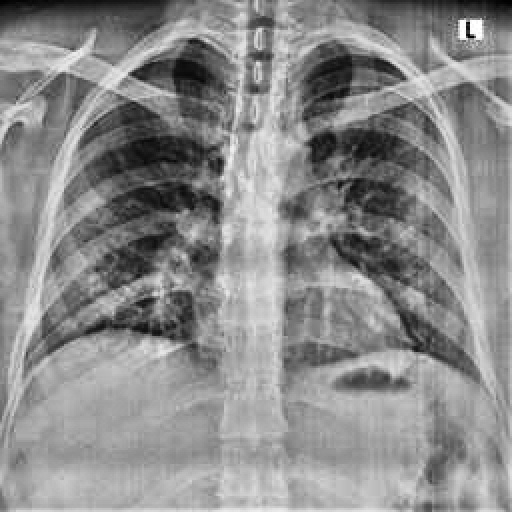
Finding: NORMAL